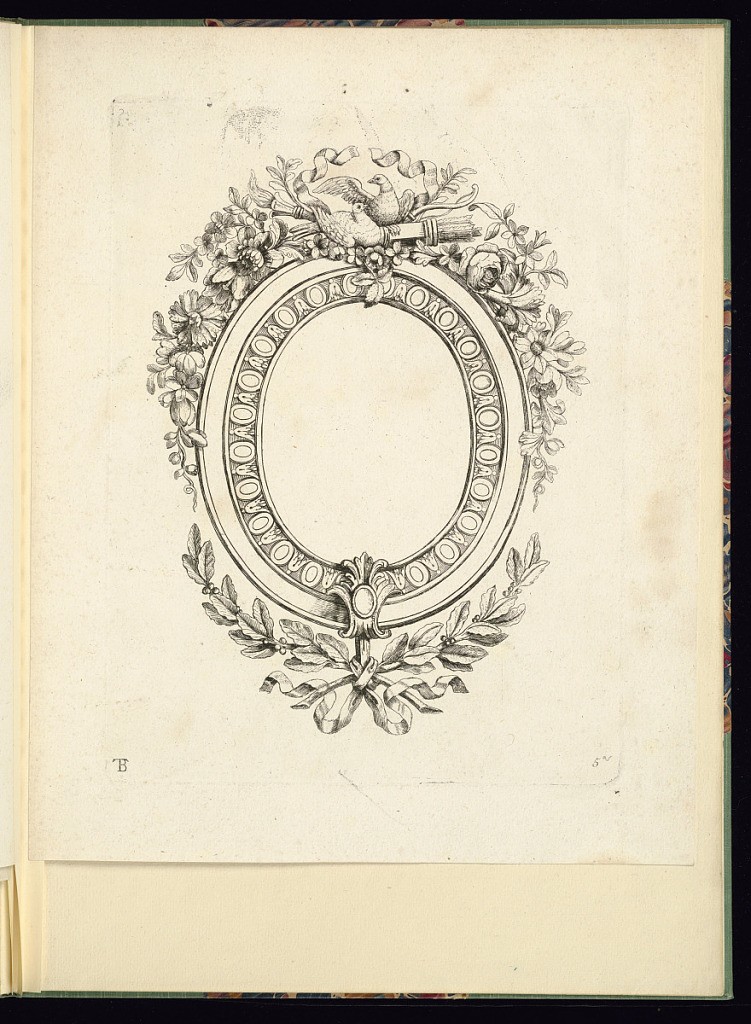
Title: Medallion or Frame Design
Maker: Théodore Bertren, active in France, 18th century
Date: ca. 1771
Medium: Etching on laid paper
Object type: Print
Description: Design for an oval medallion or frame featuring egg and fleurons pattern in the frame, leaf and cartouche clasp, foliate branches, flowers, ribbons, quiver of arrows, flaming torch, and birds. The plate is numbered and signed with the artist's monogram.